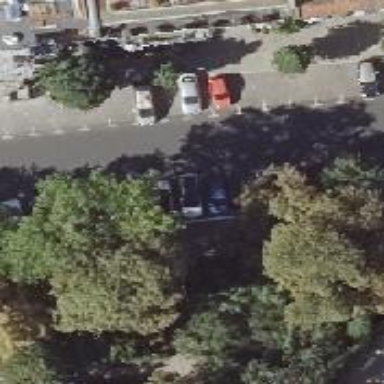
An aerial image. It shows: Tertiary road with asphalt surface. There are separate sidewalks on both sides. Vehicles park perpendicular to the road in on-street parking lanes.